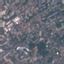
Land use / land cover: Residential